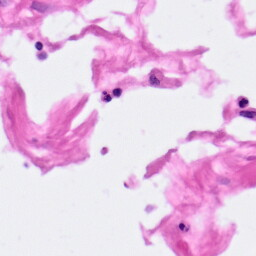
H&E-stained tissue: Pancreatic